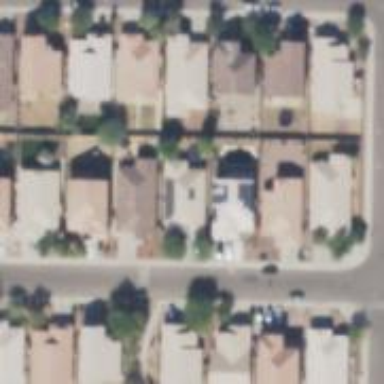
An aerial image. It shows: Residential area composed of single-family homes.